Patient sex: M
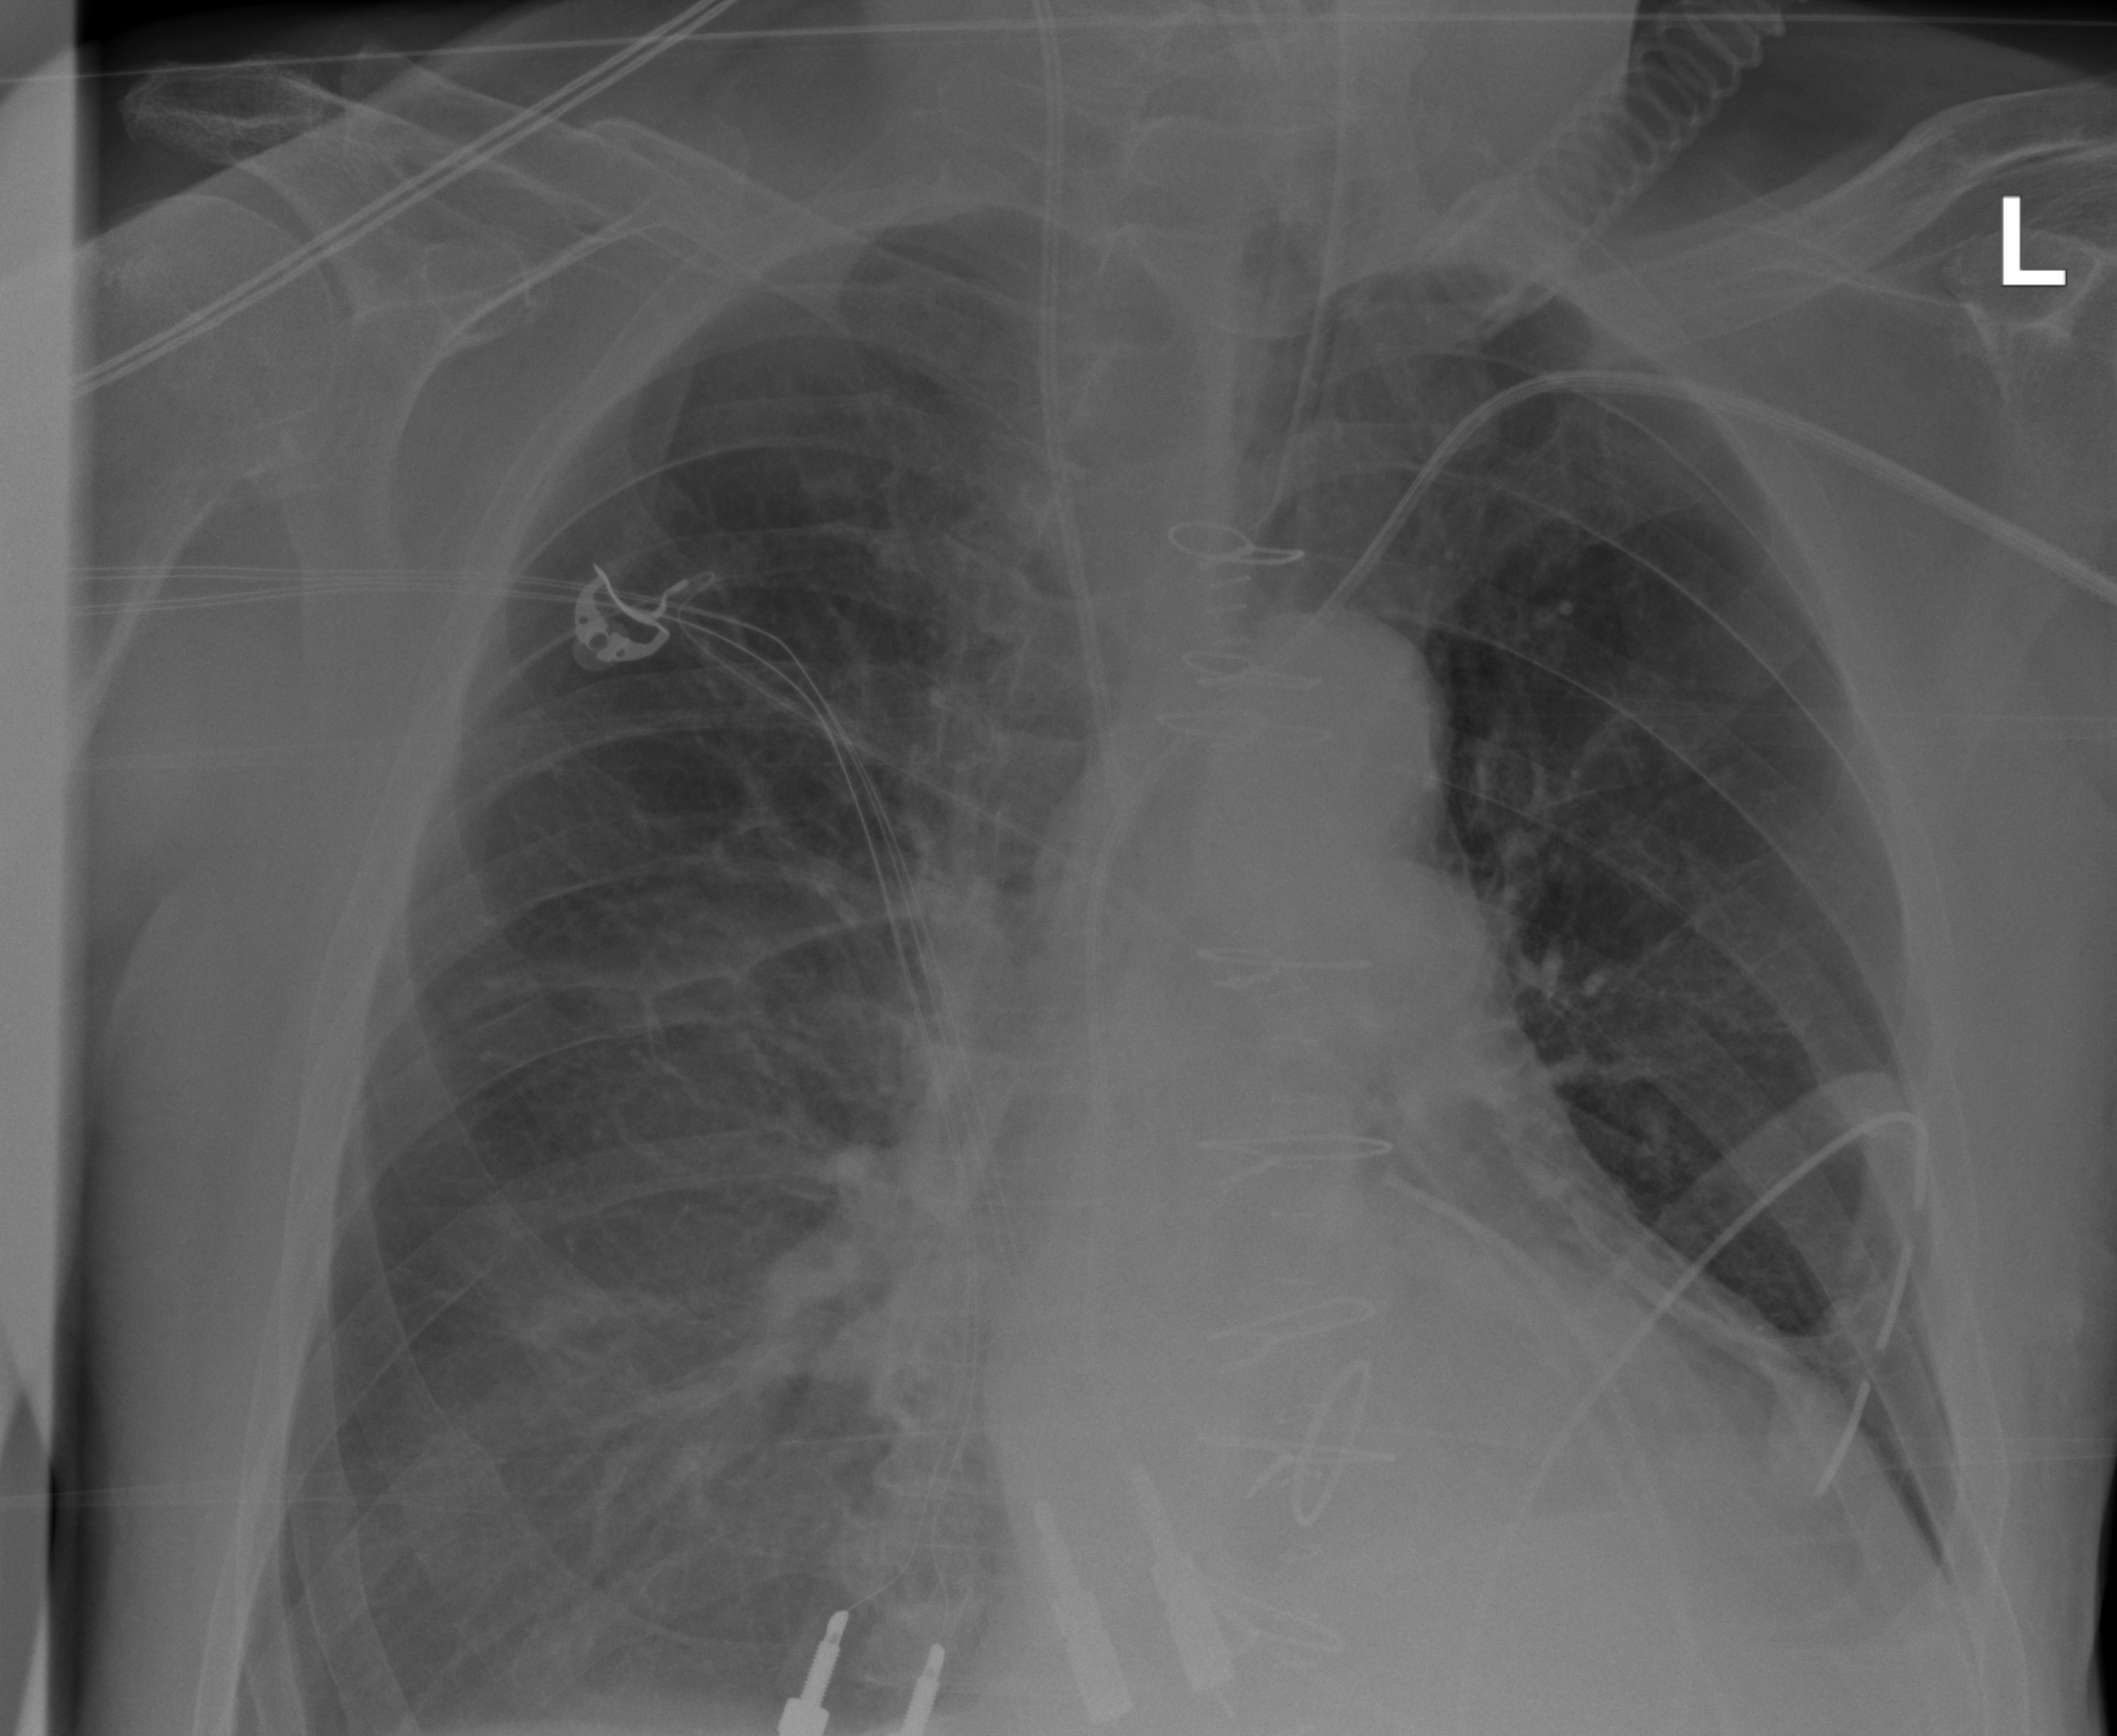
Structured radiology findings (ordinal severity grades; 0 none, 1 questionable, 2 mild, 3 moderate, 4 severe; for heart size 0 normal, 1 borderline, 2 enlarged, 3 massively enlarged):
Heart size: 2
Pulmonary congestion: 2
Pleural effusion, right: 0
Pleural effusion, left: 2
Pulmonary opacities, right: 0
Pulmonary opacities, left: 0
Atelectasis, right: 2
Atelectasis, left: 2